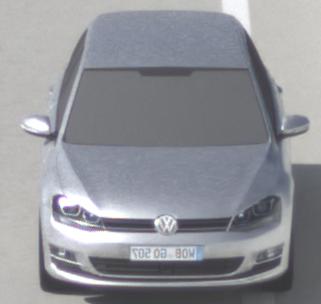
Make: VW
Model: Golf 1.2 TSI BMT
Detailed model: Golf (VII)
Model produced from: 2012/11
Model produced until: 2014/05
Doors: 3
Color: white
Road condition: dry road
Daytime: midday
Contrast: high contrast